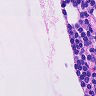
Metastatic tissue present: no